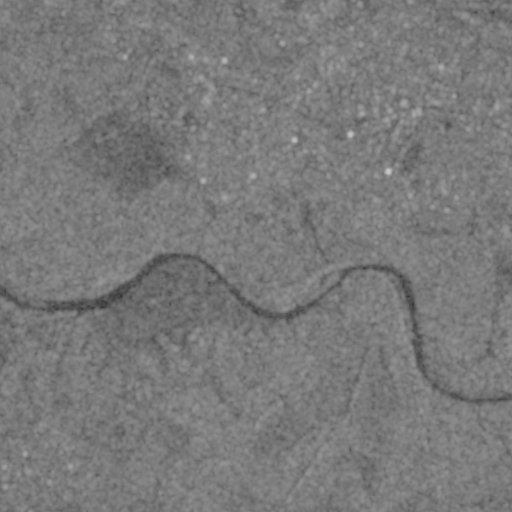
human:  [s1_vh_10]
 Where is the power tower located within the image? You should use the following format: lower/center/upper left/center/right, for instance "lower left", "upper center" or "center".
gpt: The power tower is located in the upper left of the image.
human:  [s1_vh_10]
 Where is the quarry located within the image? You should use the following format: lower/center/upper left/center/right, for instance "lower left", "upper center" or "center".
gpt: The quarry is located in the upper left of the image.
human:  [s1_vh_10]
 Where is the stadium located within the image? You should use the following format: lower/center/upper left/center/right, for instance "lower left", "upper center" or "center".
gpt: The stadium is located in the upper right of the image.
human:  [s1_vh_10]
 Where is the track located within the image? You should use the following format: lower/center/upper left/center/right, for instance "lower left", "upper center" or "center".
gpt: The track is located in the upper right of the image.
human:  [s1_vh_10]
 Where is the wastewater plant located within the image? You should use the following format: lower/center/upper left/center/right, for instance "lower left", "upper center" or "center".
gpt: The wastewater plant is located in the center right of the image.
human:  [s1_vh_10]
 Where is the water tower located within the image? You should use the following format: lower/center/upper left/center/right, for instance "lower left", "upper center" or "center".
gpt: The water tower is located in the upper right of the image.
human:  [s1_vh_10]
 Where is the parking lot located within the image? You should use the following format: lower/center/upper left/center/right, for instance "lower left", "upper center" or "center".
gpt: There is no parking lot in the image.

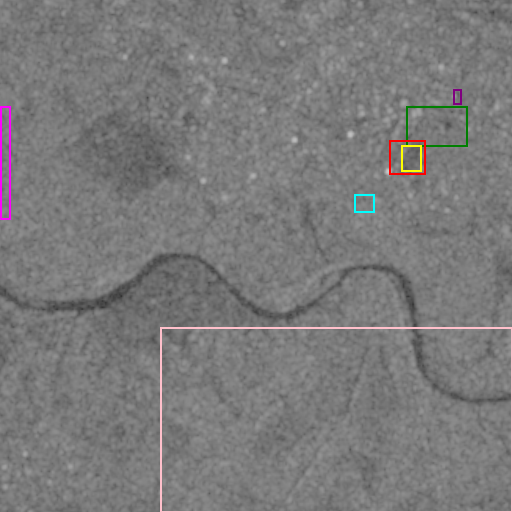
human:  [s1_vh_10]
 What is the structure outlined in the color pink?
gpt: The structure outlined in pink is a crop field.
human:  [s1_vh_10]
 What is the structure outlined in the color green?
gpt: The structure outlined in green is a park.
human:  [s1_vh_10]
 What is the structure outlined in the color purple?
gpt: The structure outlined in purple is a parking lot.
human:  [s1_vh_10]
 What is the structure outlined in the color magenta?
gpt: The structure outlined in magenta is a quarry.
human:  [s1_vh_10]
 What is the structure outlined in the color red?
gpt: The structure outlined in red is a stadium.
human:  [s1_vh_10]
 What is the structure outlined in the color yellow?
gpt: The structure outlined in yellow is a track.
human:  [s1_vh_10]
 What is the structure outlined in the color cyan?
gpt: The structure outlined in cyan is a wastewater plant.
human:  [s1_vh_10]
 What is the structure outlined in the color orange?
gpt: There is no orange outline.